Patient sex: M
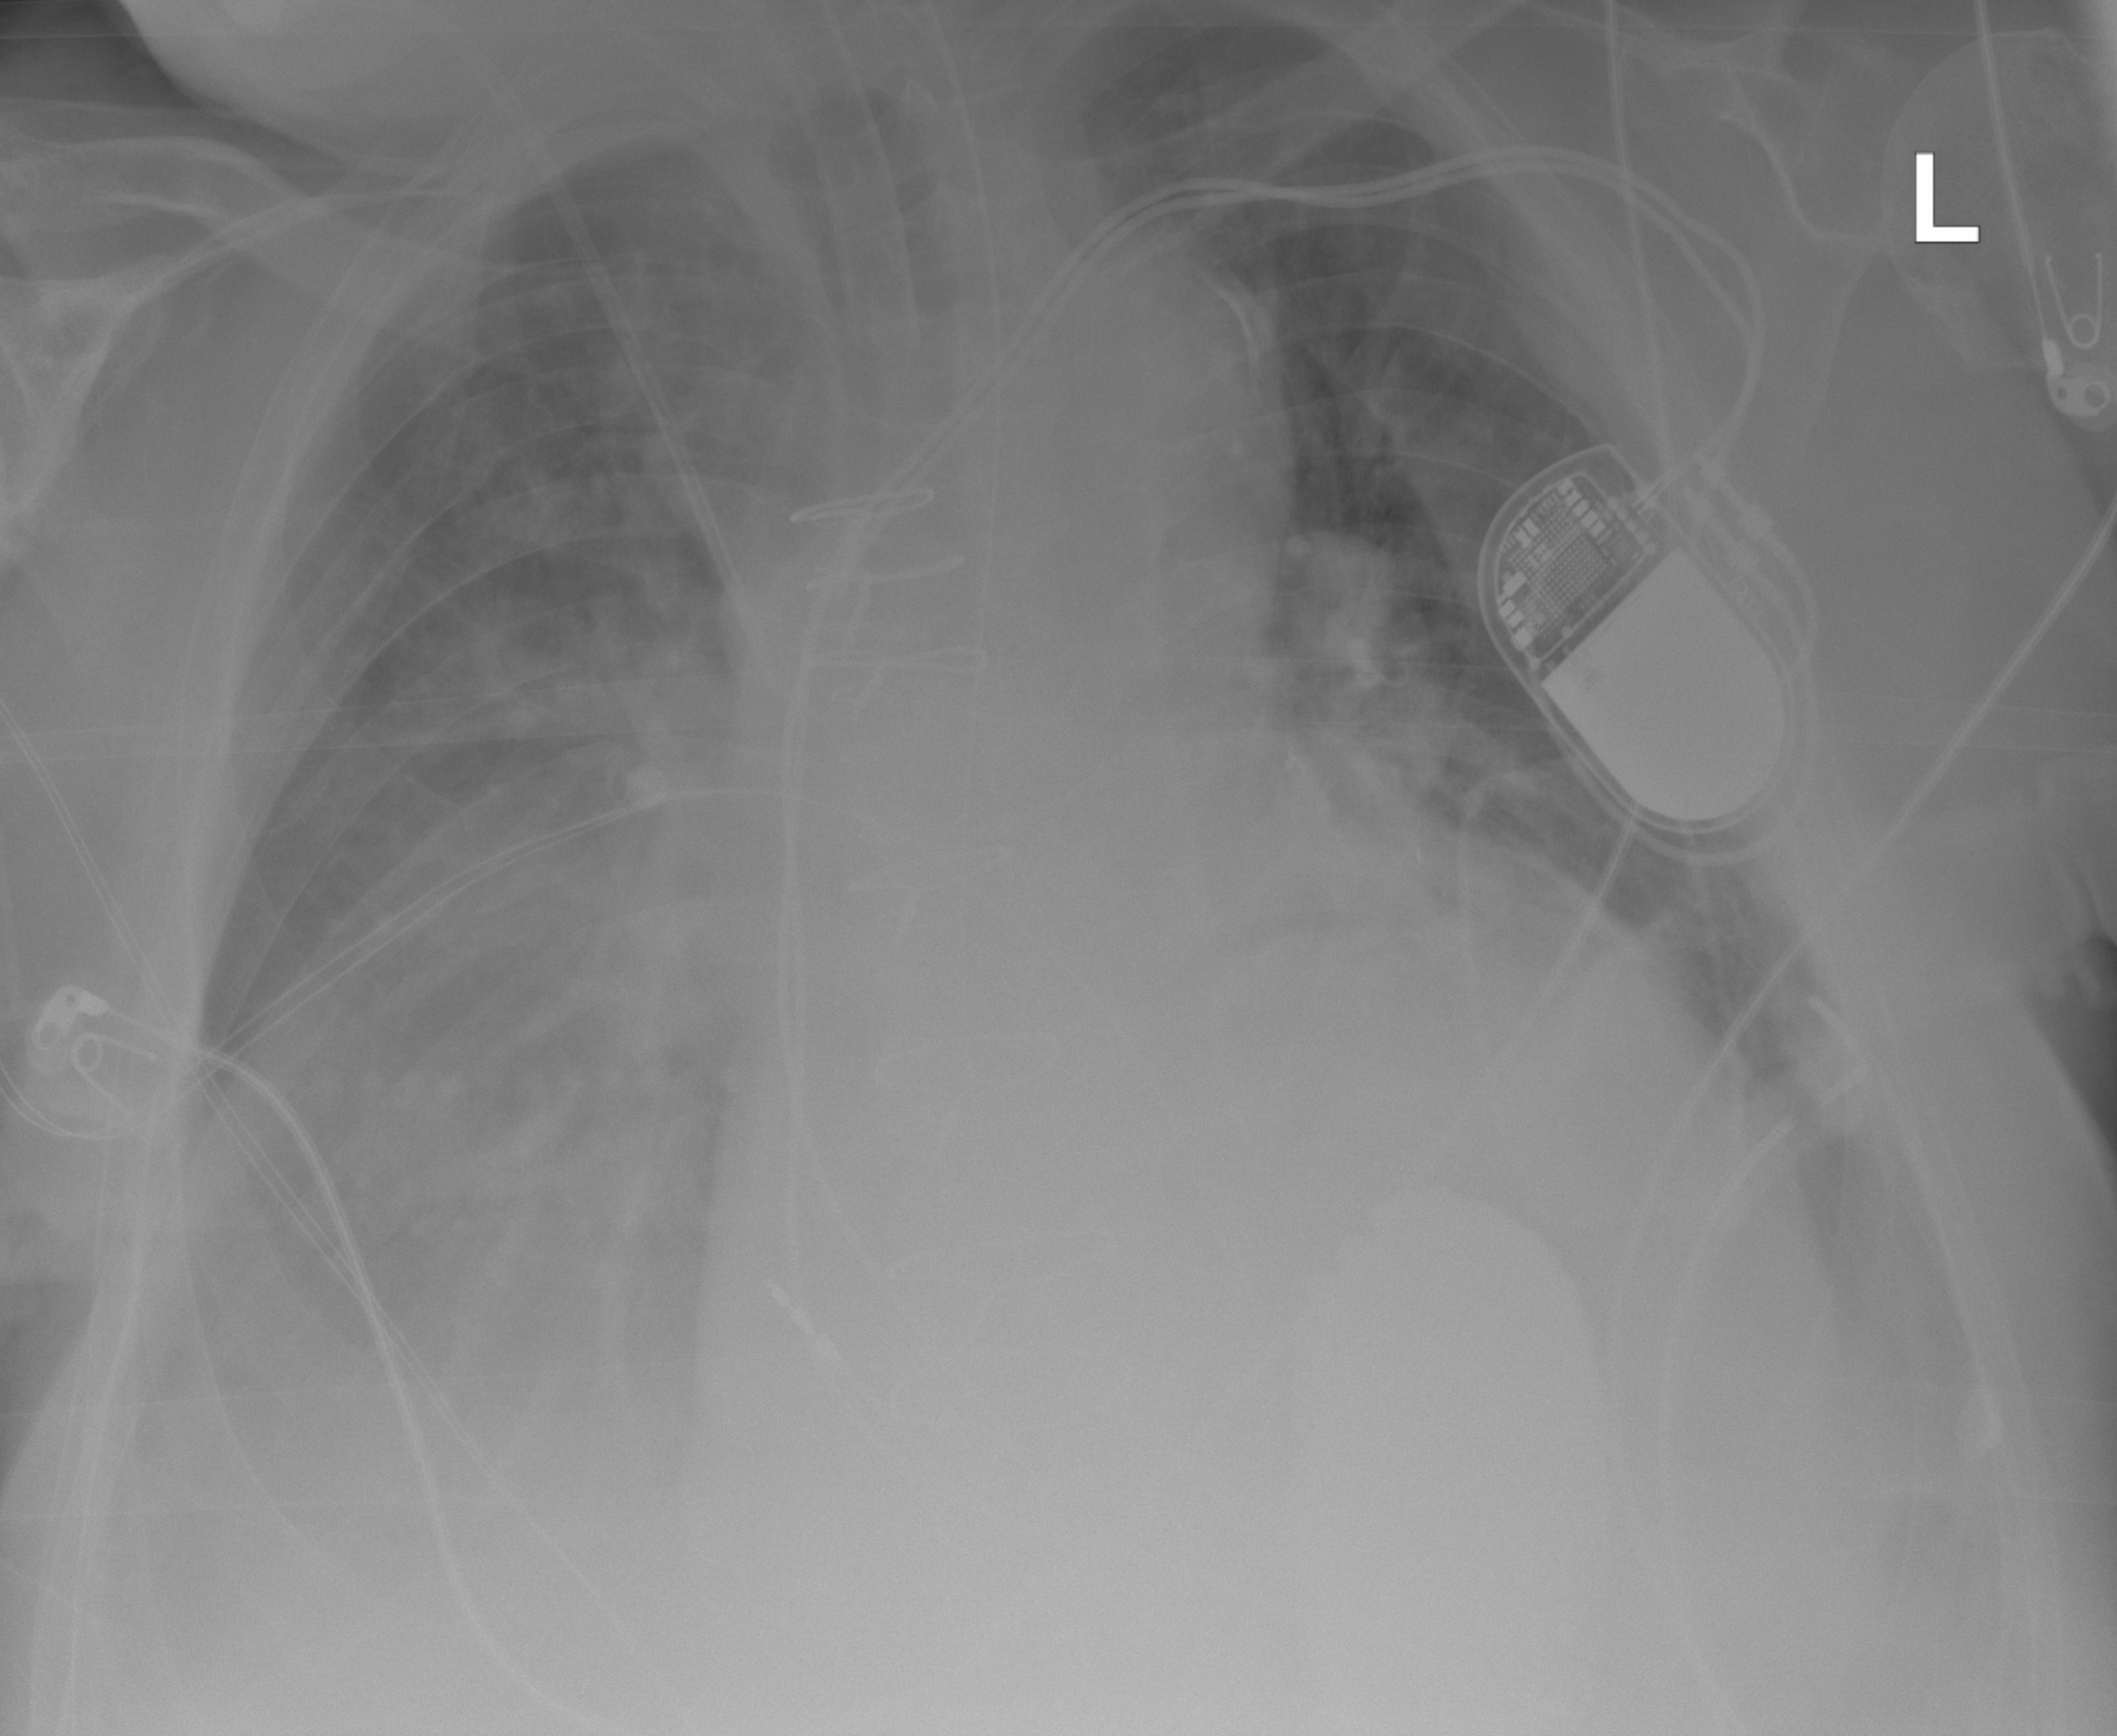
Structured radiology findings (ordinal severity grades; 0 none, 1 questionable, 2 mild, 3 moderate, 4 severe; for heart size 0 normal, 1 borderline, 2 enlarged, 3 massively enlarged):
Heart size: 2
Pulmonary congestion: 1
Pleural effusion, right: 3
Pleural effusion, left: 2
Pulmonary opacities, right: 2
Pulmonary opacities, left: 2
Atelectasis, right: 3
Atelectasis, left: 3